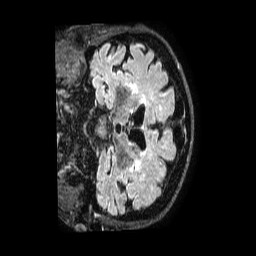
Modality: FLAIR
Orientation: coronal
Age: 84
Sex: female
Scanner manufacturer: philips
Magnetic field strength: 3 T
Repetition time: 4.8 s
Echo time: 0.34 s